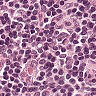
Metastatic tissue present: no